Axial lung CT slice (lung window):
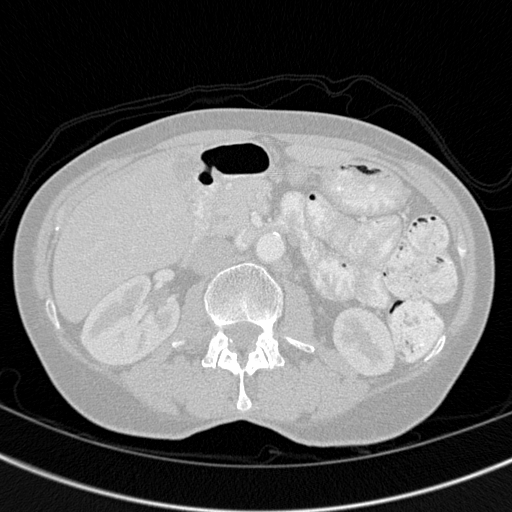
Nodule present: no